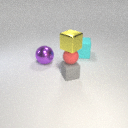
small yellow metal cube above small red rubber sphere